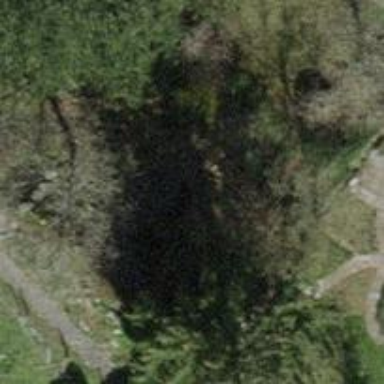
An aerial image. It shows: Single tag "natural: tree."